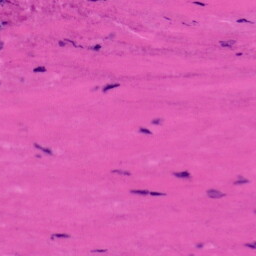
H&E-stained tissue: Tonsil